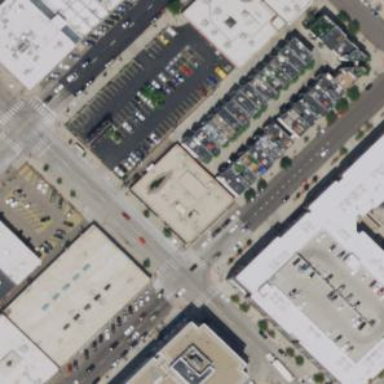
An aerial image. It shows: Commercial building with brown roof.